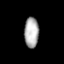
Tissue: prostate
Cell type: T cells
Senescence score: 0.3176
Nuclear area (px): 431
Mean DAPI intensity: 174.183